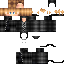
A male human skin with medium skin, wearing brown long hair dressed in a blue suit and black pants, featuring a closed mouth.